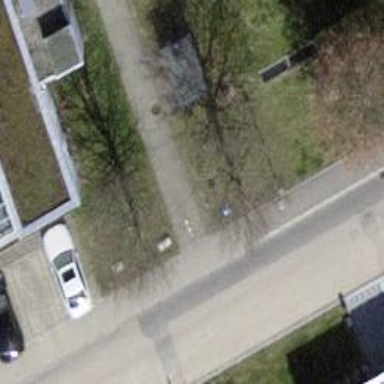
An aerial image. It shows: Bollard.